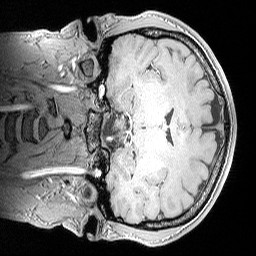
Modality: MP2RAGE
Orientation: coronal
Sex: male
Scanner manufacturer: siemens
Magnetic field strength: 3 T
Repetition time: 5 s
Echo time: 0.00292 s